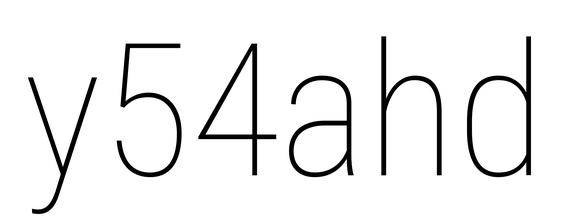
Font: Roboto_Condensed_Thin